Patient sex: M
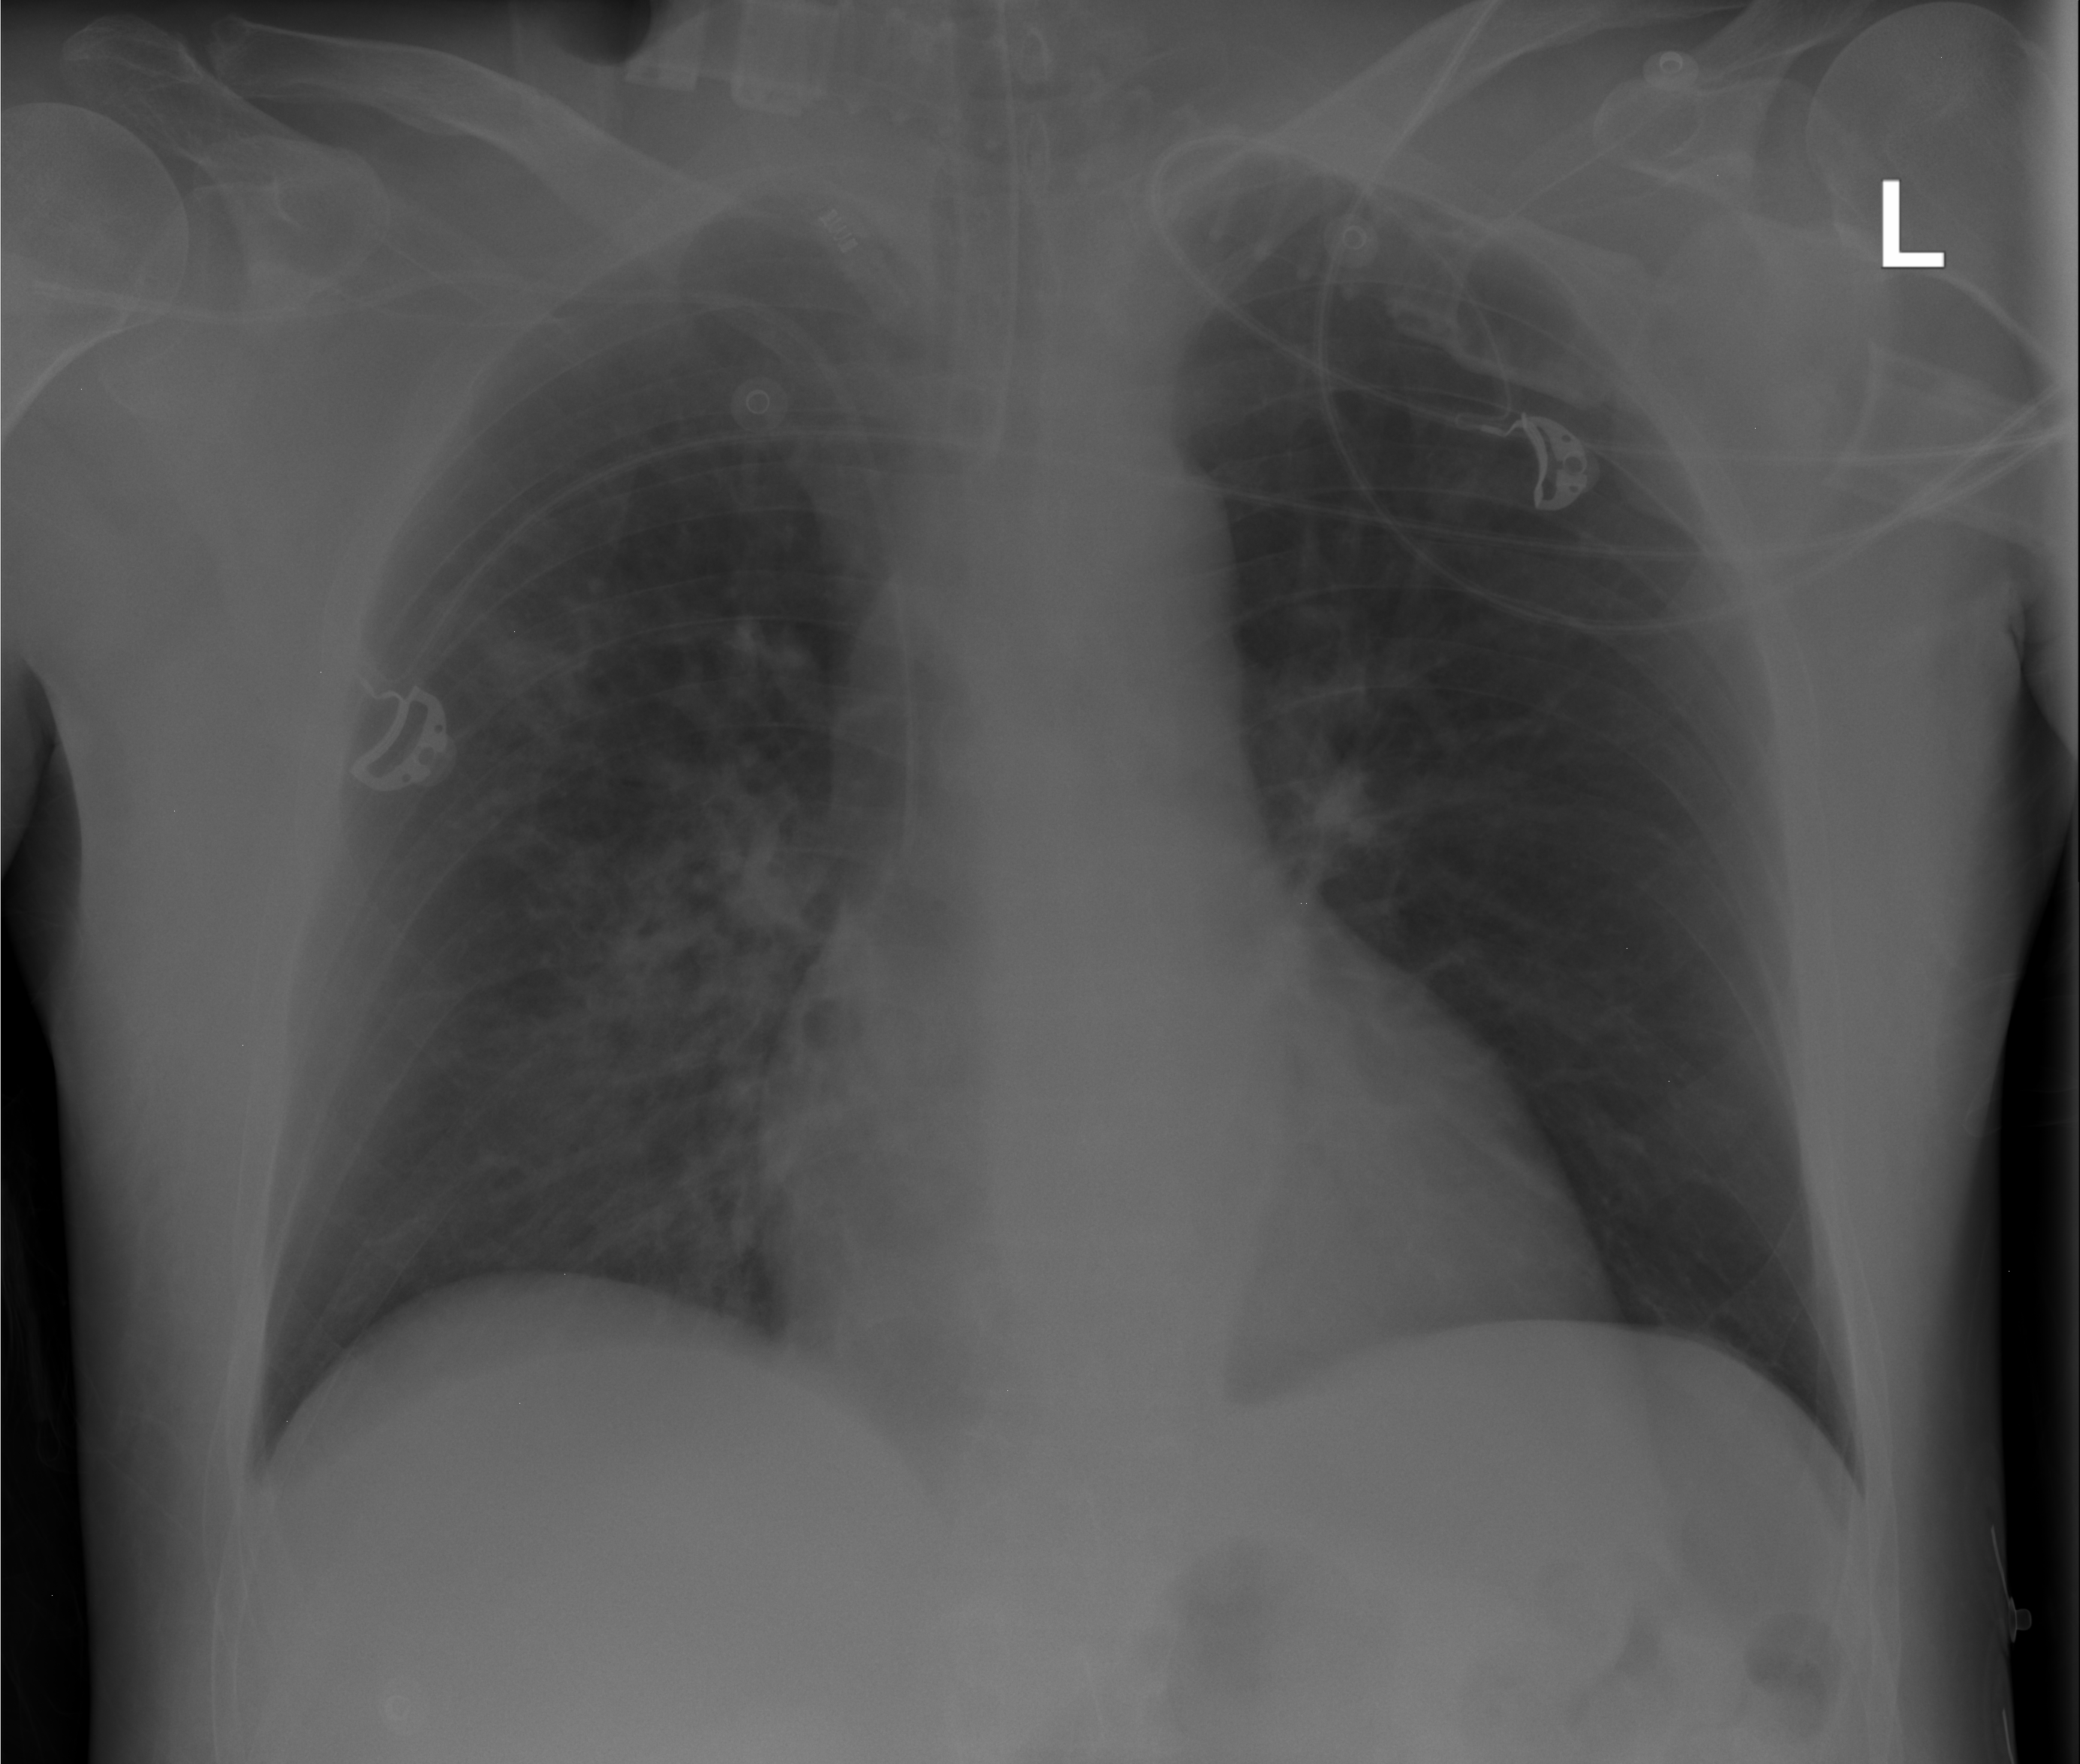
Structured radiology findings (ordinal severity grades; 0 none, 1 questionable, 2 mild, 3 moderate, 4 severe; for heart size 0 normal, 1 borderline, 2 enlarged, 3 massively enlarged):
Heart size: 0
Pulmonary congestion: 0
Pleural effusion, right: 0
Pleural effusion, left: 0
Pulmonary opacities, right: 2
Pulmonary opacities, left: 0
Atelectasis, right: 0
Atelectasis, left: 0